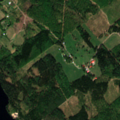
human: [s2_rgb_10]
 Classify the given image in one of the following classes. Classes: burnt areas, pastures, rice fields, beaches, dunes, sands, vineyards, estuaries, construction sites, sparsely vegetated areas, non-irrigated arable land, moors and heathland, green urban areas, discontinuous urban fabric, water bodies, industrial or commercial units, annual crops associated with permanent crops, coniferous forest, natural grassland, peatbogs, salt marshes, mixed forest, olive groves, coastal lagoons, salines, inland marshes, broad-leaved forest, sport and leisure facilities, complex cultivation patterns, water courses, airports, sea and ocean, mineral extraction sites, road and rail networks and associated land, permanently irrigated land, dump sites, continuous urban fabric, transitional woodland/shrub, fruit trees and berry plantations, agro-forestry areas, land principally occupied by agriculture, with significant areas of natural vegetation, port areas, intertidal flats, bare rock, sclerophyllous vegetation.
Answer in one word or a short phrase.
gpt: mixed forest, transitional woodland/shrub, water bodies